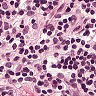
Metastatic tissue present: no